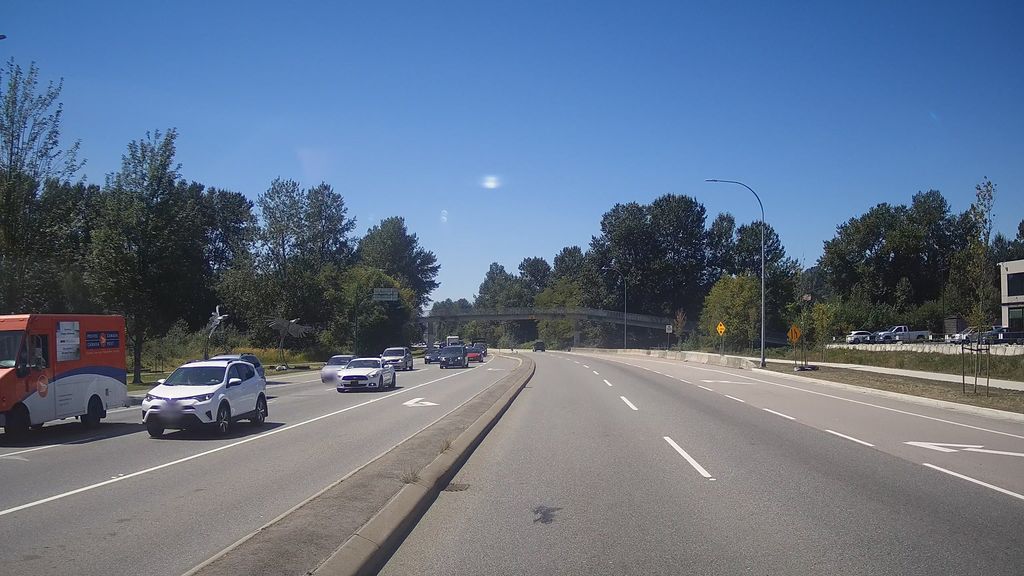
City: vancouver